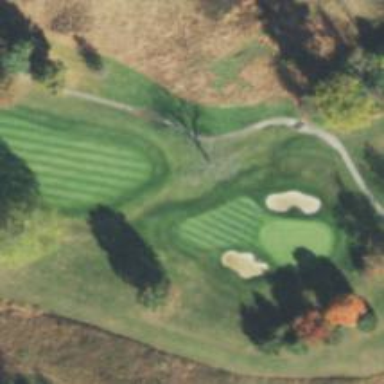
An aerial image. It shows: Golf hole.